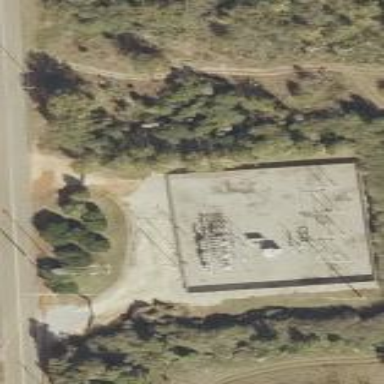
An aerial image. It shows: Outdoor power substation surrounded by fence. The substation is specifically for distribution purposes.